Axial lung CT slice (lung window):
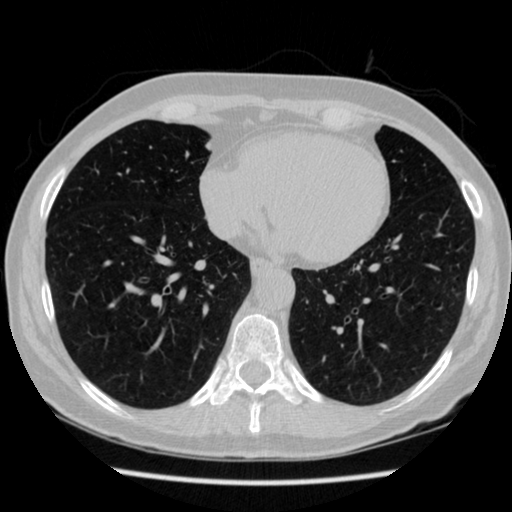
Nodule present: no